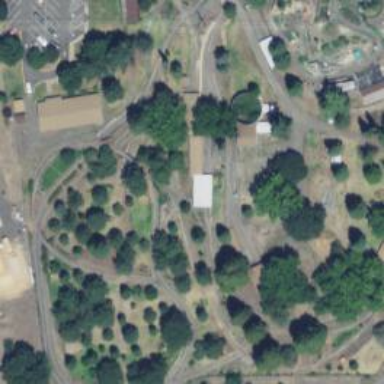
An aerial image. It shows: Miniature railway.